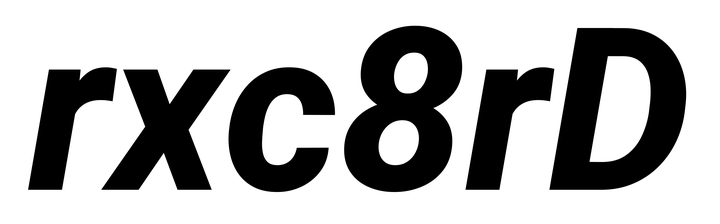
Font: Roboto-Italic_ExtraBold_Italic